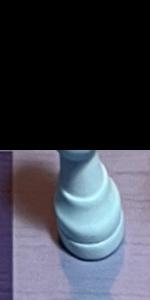
Label: Rook_White